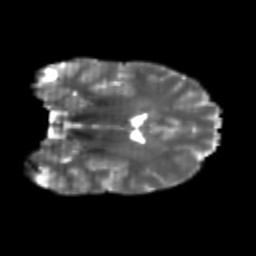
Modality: T2w
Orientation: coronal
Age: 21
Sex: female
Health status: healthy
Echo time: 0.074 s